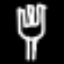
Label: fork